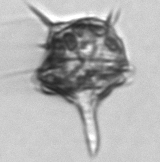
Label: Amylax